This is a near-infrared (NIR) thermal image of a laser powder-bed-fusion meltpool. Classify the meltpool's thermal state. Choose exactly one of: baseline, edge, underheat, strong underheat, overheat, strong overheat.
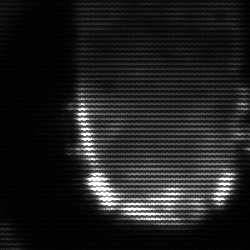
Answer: baseline